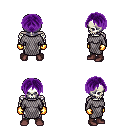
a pixel art fantasy rpg character, male body template, skeleton, chain mail, teal pants, purple parted hairstyle, gold gloves, maroon shoes, four views (front, back, left, right), 2x2 character sprite sheet, small pixel art, hard edges, no anti-aliasing